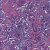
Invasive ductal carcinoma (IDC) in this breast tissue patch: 1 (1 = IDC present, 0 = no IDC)